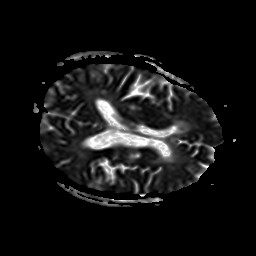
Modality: ADC
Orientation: axial
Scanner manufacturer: philips
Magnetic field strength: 1.5 T
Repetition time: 3.124 s
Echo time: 0.06163 s